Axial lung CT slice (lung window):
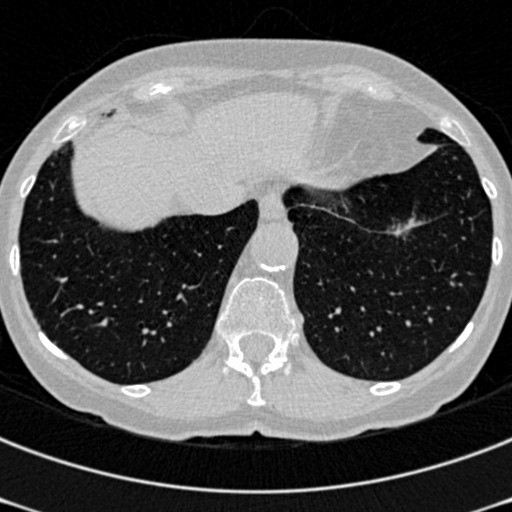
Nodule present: no